Field crop: tomato
Growth stage: 2
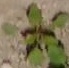
Species: solanum